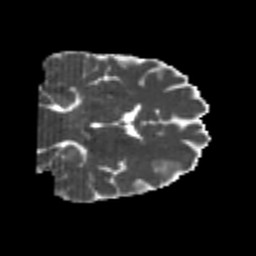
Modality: MD
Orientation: coronal
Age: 25
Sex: male
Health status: healthy
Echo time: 0.074 s